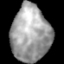
Tissue: lung
Cell type: Epithelial cells
Senescence score: 0.1754
Nuclear area (px): 2135
Mean DAPI intensity: 160.707